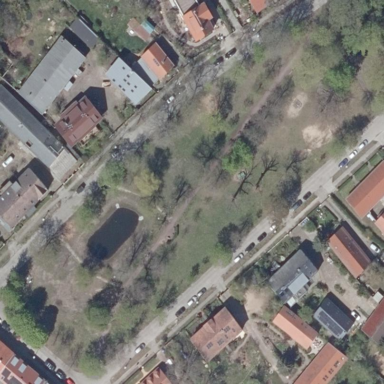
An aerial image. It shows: Village green area.